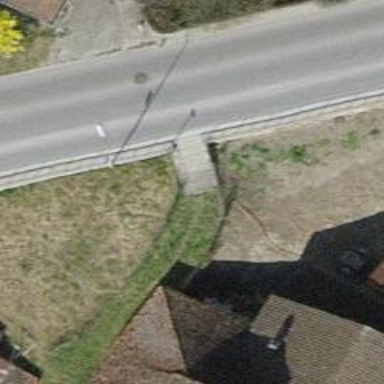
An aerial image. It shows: Set of steps on the road.